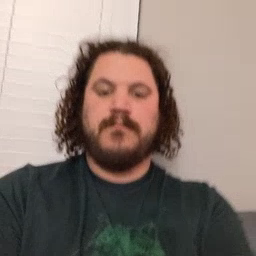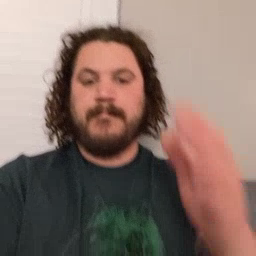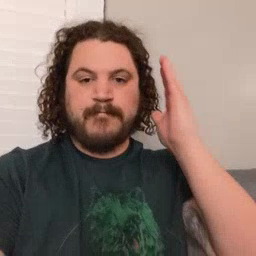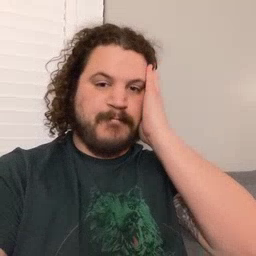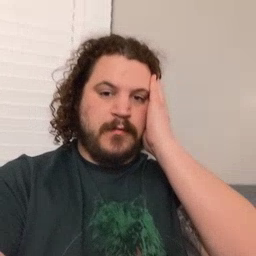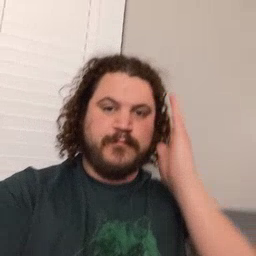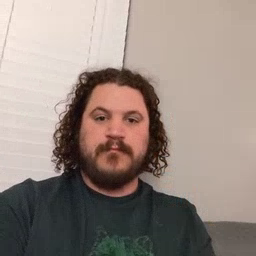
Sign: bed